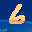
Label: 6